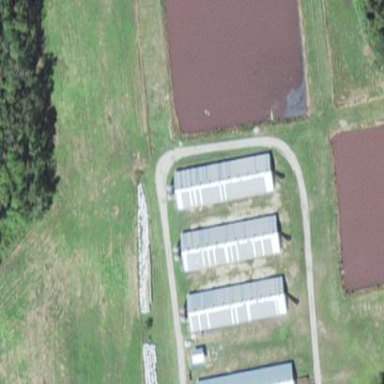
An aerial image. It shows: Farmyard area.